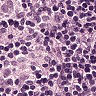
Metastatic tissue present: no